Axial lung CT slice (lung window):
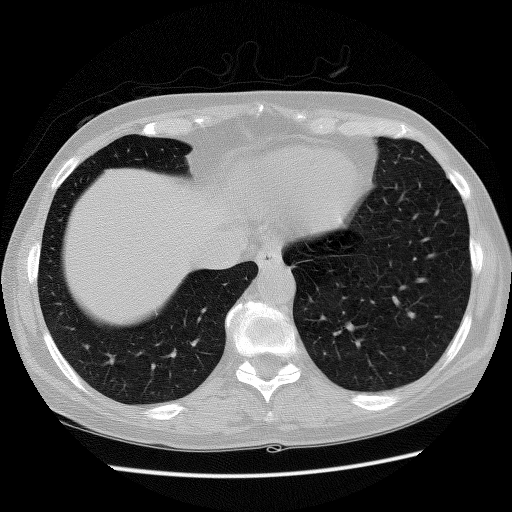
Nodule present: no